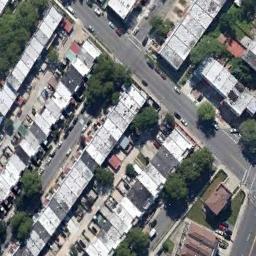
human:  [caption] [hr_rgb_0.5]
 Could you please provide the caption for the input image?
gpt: There are many roads and neatly arranged houses and trees and many vehicles in densely populated areas .

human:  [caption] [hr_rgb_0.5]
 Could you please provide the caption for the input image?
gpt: The dense residential is next to the road with many cars .

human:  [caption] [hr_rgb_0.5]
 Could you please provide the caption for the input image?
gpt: There are many houses and almost no vacant land .

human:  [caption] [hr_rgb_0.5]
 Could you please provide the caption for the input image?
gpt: A dense residential area has lots of trees and houses of the same style while some roads go through the residential area .

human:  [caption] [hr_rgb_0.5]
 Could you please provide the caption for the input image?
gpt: There are many white buildings arranged neatly on dense residential area .